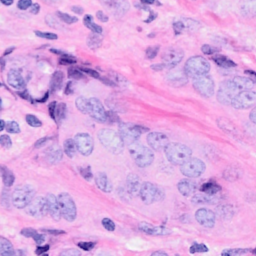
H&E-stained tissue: Breast